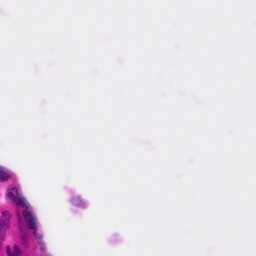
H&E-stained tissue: Pancreatic